Chest X-ray. View position: PA
Patient age: 35
Patient sex: F
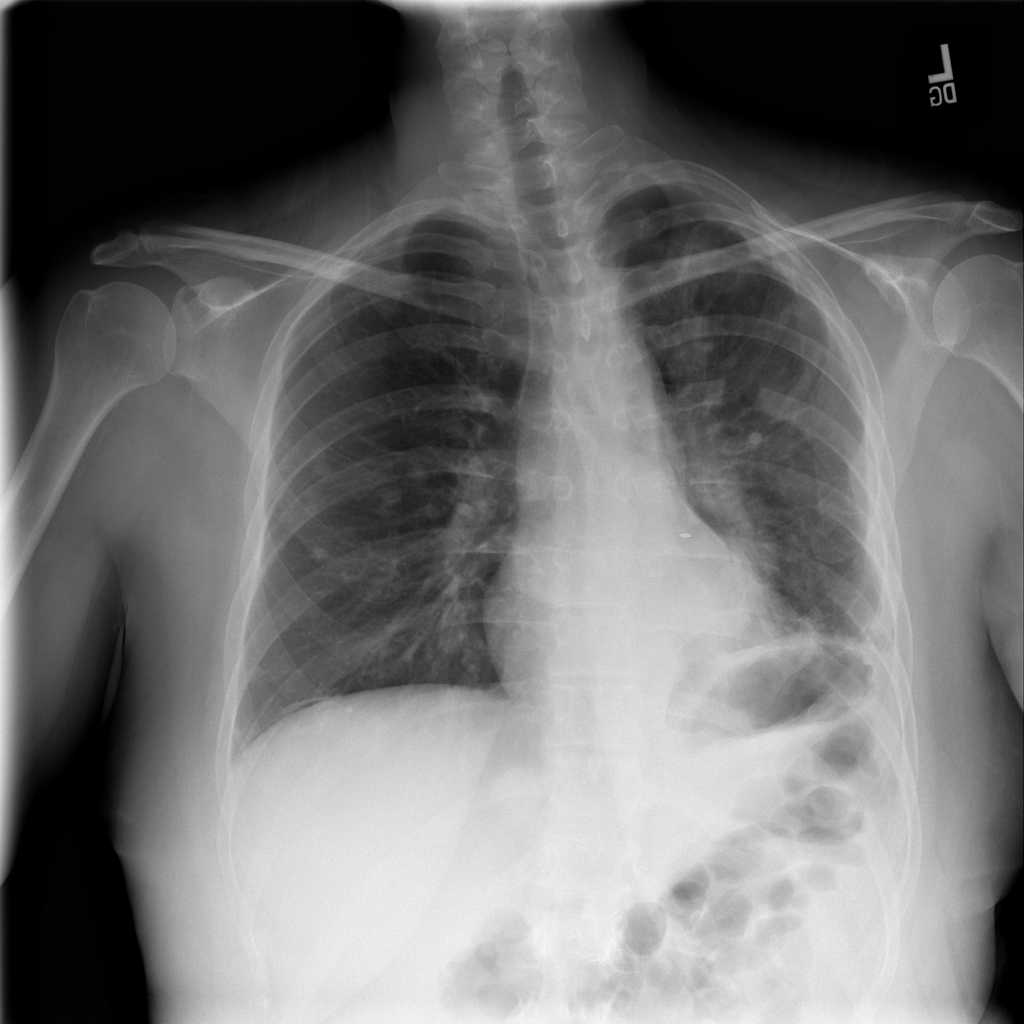
Finding: Pneumothorax